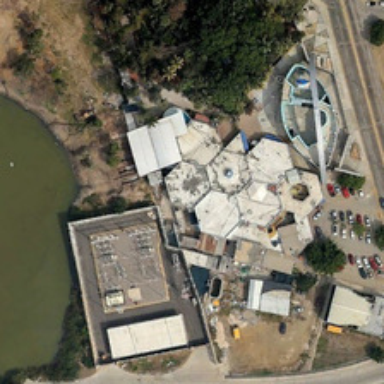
Many white resting areas are on the beach .